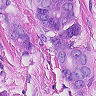
Metastatic tissue present: yes